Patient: sex M, age 58
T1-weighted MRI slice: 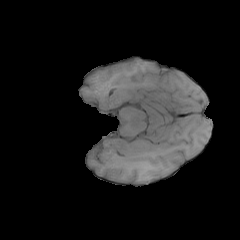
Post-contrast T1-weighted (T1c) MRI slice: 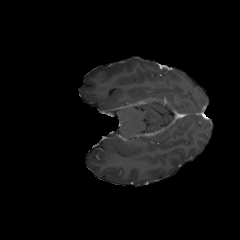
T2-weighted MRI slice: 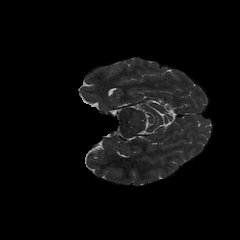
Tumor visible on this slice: no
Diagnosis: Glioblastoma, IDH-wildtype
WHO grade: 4